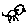
Label: cat